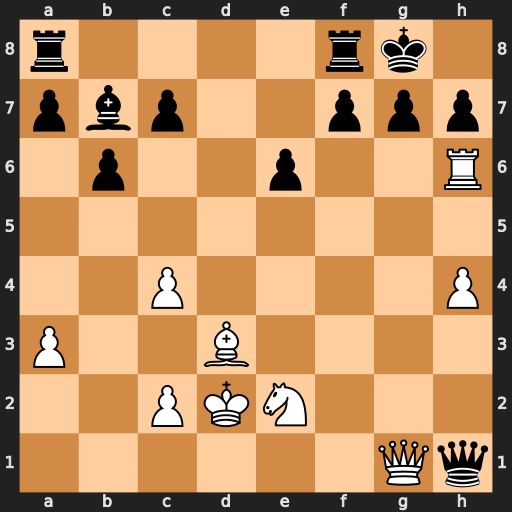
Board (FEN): r4rk1/pbp2ppp/1p2p2R/8/2P4P/P2B4/2PKN3/6Qq
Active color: w
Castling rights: -
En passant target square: -
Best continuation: Bxh7+ Kh8 Be4+